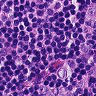
Metastatic tissue present: yes